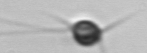
Label: Acanthoica_quattrospina